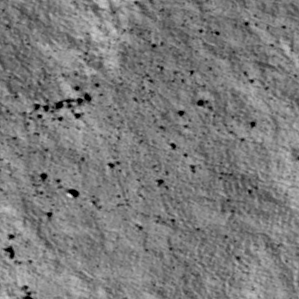
Label: non_frost